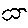
Label: cloud